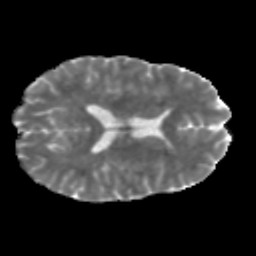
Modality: MD
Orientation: axial
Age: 46
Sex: male
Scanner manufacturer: siemens
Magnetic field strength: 3 T
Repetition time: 5 s
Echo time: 0.092 s